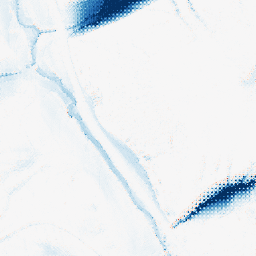
Category: morphological
Decomposition family: morphological_ellipse
Decomposition parameters: operation: closing
width: 50
height: 20
Upsampling method: regularized
Upsampling parameters: scale: 2
lambda_reg: 0.1
Upsampling scale: 2